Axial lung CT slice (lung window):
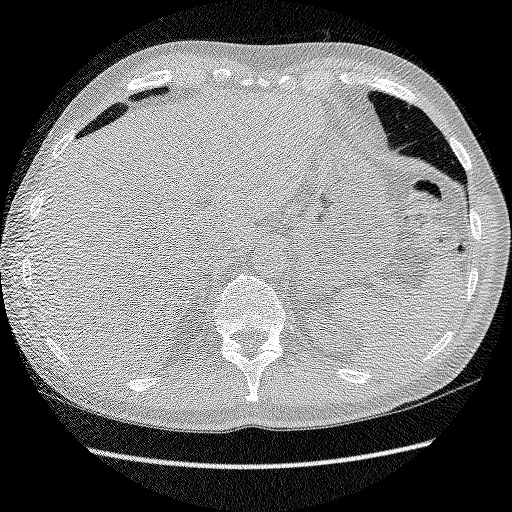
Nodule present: no